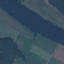
Land use / land cover class: River